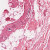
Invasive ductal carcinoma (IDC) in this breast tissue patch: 0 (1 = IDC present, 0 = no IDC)